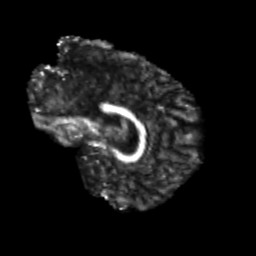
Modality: FA
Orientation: sagittal
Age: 29
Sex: male
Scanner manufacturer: siemens
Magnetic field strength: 3 T
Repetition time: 3.5 s
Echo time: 0.104 s